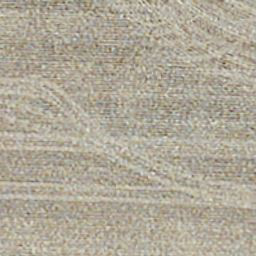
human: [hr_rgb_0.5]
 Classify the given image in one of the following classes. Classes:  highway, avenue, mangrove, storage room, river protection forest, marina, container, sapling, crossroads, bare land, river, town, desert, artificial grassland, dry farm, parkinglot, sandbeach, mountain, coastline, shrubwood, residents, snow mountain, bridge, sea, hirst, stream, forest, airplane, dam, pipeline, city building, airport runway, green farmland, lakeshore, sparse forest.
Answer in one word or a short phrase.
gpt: dry farm